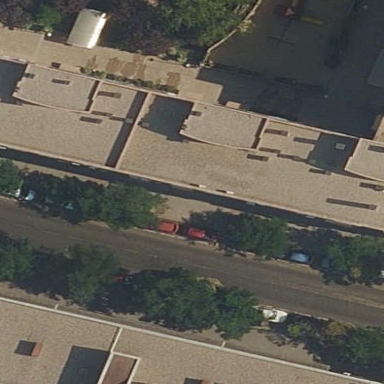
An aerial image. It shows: Image showing building with apartments.